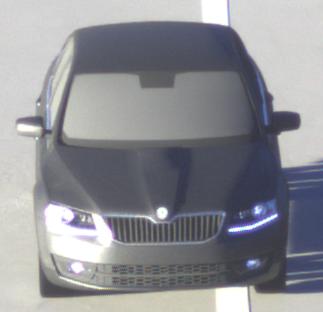
Make: Skoda
Model: Octavia 1.2 TSI
Detailed model: Octavia (III) Limousine
Model produced from: 2013/02
Model produced until: 2015/04
Doors: 5
Color: gray
Road condition: dry road
Daytime: sunrise or sunset
Contrast: low contrast